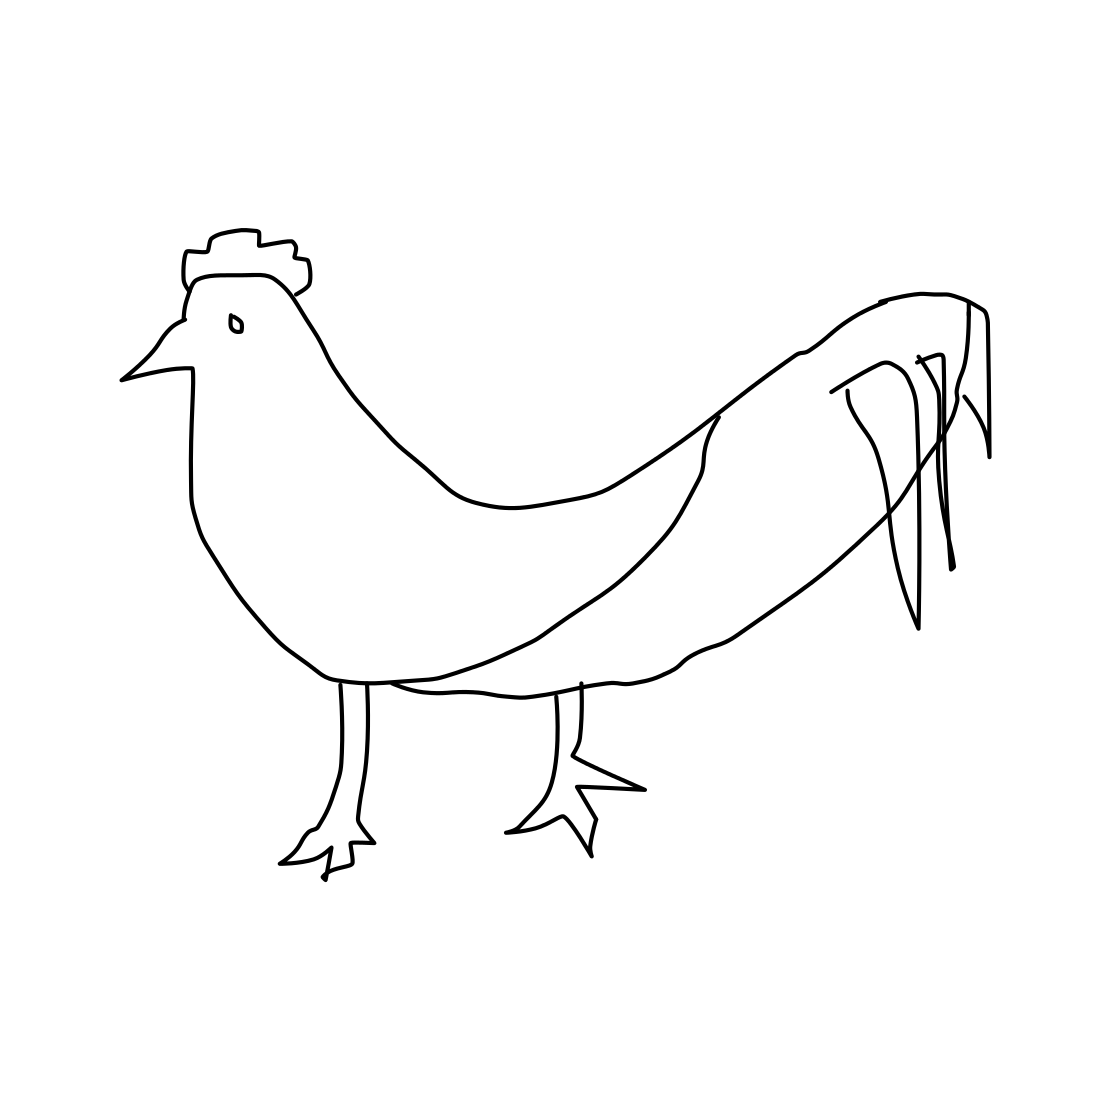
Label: rooster